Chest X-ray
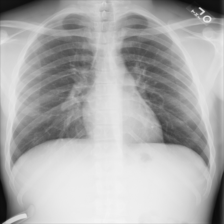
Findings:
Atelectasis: negative
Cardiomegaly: negative
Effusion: negative
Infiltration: negative
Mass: negative
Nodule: negative
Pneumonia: negative
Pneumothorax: negative
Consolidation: negative
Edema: negative
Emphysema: negative
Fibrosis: negative
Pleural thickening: negative
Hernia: negative